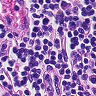
Metastatic tissue present: no